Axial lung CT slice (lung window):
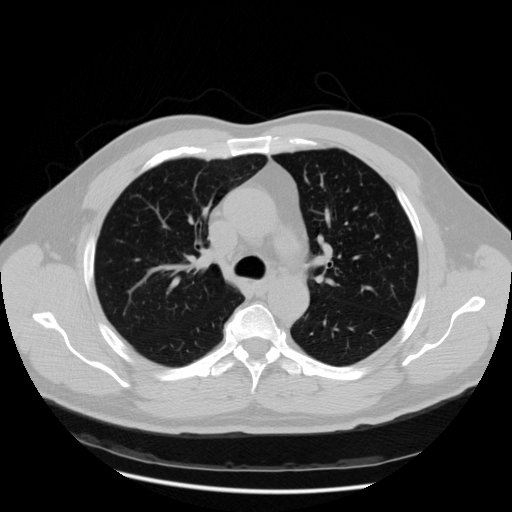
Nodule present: no